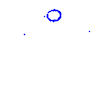
Particle: proton